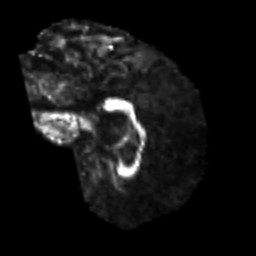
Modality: FA
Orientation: sagittal
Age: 55
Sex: male
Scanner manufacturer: siemens
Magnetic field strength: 3 T
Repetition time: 7.3 s
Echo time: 0.087 s